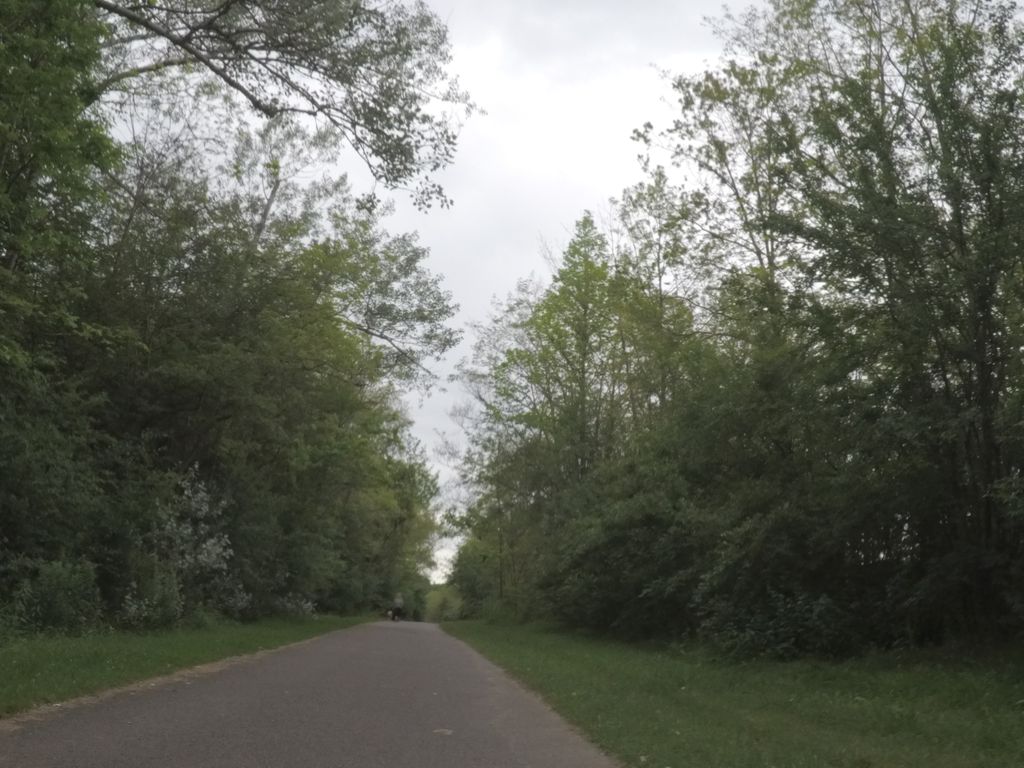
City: toronto